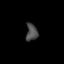
Tissue: lung
Cell type: Endothelial cells
Senescence score: 0.5446
Nuclear area (px): 194
Mean DAPI intensity: 75.892